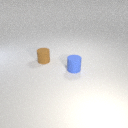
small blue rubber cylinder in front of small brown rubber cylinder